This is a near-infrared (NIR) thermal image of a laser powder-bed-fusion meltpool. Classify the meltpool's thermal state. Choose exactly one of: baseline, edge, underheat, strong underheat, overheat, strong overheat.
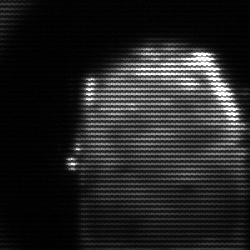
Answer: baseline